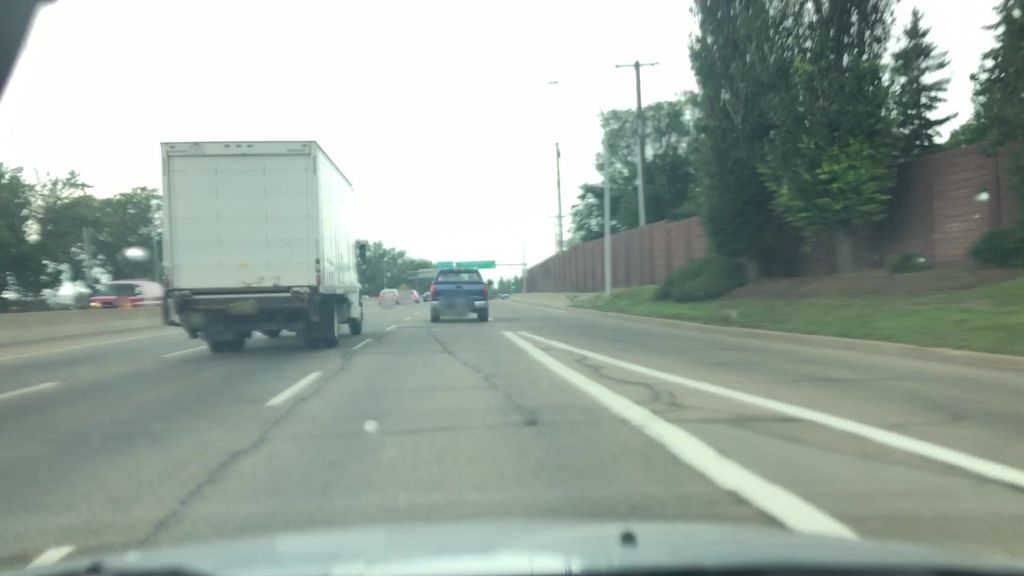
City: edmonton